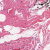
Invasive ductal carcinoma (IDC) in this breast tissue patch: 0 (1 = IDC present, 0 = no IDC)